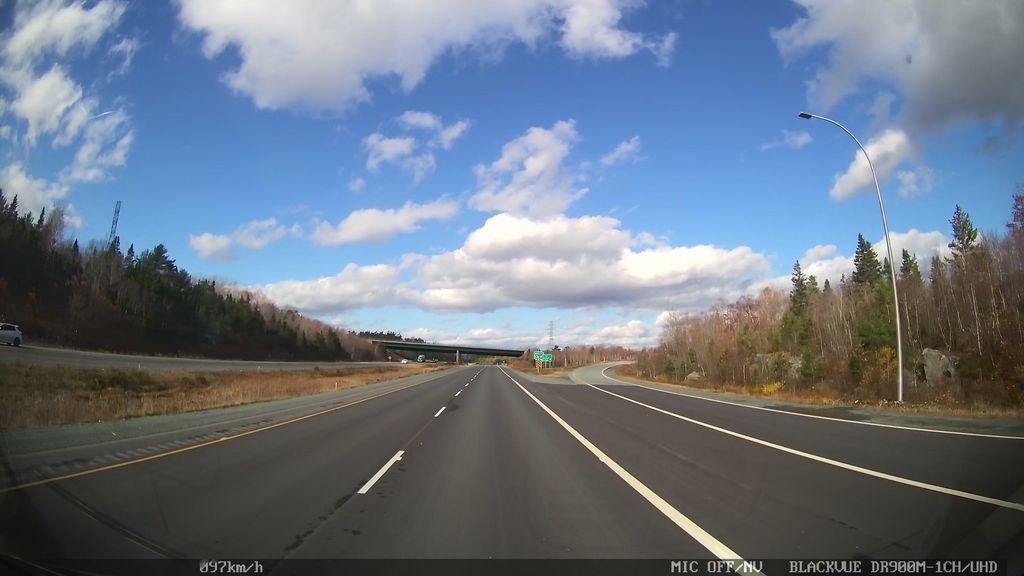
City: halifax